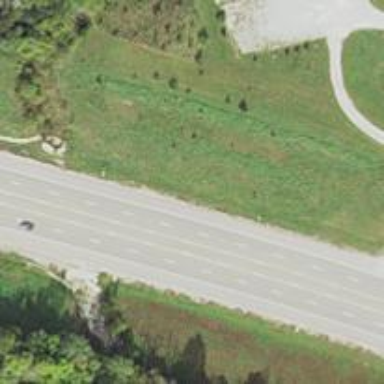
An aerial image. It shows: Abandoned railway alongside trunk highway.